Question: The following part of code produces this result in Firefox and Chrome

'''
<html>
<title>Dojo Example</title>
<script src="http://ajax.googleapis.com/ajax/libs/dojo/1.6.0/dojo/dojo.xd.js"
djConfig="parseOnLoad: true">
</script>
<script type="text/javascript">
dojo.require("dojo.parser");
dojo.require("dijit.form.ValidationTextBox")
</script>
<label for="firstName"> First Name: </label>
<input type="text" id="firstName"
dojoType="dijit.form.ValidationTextBox"
promptMessage="Enter first name:"
invalidMessage="First Name is required"
/>
</html>
'''
An extra text box is produced with text "X" on it. I have no idea how to fix it and why does this happen. Anyone can help?
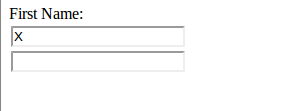
Answer: You need to add a valid dijit theme to the body tag of your html document, in addition to including a to the css stylesheet of the theme you want to use.
for example:
'''
<html>
<head>
<title>Dojo Example</title>
<link rel="stylesheet" type="text/css" href="http://ajax.googleapis.com/ajax/libs/dojo/1.6/dijit/themes/claro/claro.css">
<script src="http://ajax.googleapis.com/ajax/libs/dojo/1.6.0/dojo/dojo.xd.js"
djConfig="parseOnLoad: true">
</script>
<script type="text/javascript">
dojo.require("dojo.parser");
dojo.require("dijit.form.ValidationTextBox")
</script>
</head>
<body class="claro">
<label for="firstName"> First Name: </label>
<input type="text" id="firstName"
dojoType="dijit.form.ValidationTextBox"
promptMessage="Enter first name:"
invalidMessage="First Name is required"
/>
</body>
</html>
'''